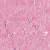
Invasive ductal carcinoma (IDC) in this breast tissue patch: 0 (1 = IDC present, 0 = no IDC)